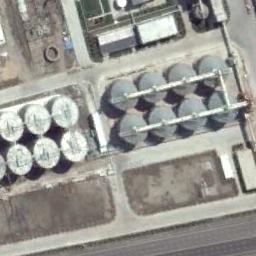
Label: storage_tank